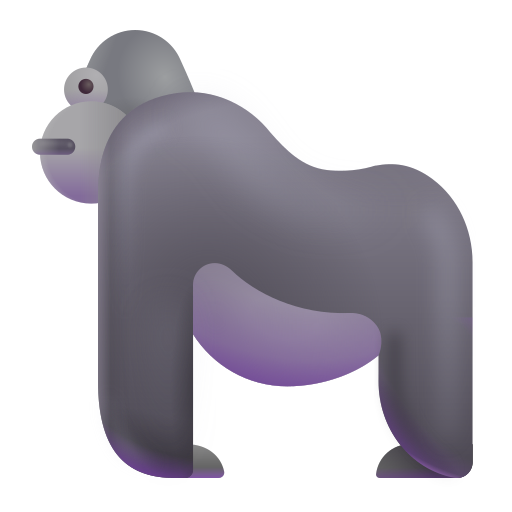
gorilla color